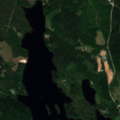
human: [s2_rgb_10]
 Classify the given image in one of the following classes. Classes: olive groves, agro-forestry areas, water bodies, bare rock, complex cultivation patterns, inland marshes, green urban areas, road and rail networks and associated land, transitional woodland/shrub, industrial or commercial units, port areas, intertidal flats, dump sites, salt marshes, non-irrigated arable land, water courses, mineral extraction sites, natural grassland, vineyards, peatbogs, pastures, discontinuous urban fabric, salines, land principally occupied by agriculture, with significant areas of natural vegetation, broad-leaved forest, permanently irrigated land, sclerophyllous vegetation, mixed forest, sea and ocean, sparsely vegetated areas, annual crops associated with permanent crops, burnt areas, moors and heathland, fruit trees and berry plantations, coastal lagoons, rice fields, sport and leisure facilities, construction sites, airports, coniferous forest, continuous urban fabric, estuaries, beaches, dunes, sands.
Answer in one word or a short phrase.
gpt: broad-leaved forest, coniferous forest, mixed forest, water bodies